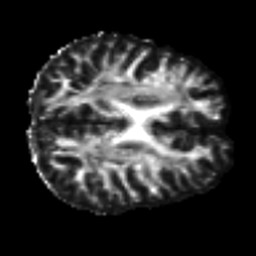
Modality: FA
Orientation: axial
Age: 22
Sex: male
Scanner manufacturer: siemens
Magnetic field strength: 3 T
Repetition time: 7 s
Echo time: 0.0926 s